Question: Im trying to import rules and assets into a new drool/guvnor installation, but I am getting the following error:

I'm using a RedHat JBoss version 5.3.1.BRMS and I'm importing this way: Administration-> Import/Export --> choose file 'repository_export.zip' or repository_export.xml).
This error is occurring in a Windos 7 Ultimate 64bits+Java 1.7.0_09u.
I've tried using the same BRMS and exported the same zip file in other machine (Win7Business 64bits+Java 1.6.0_35) and it imported just fine.
Does anyone knows how can I resolve it?
Thanks in advance.
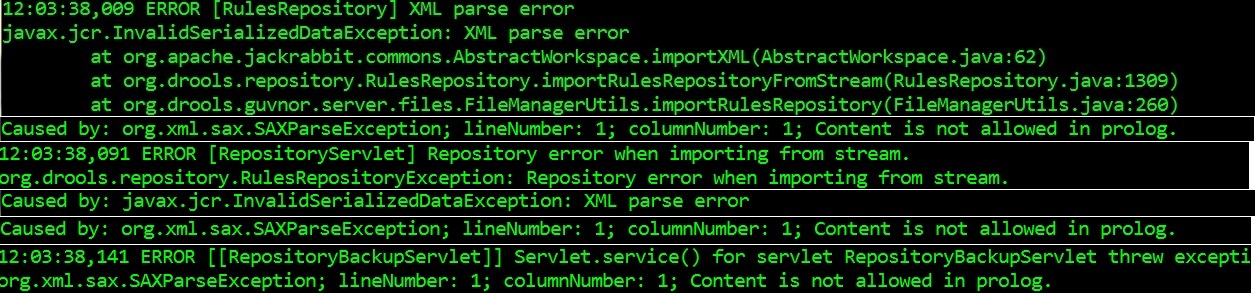
Answer: I just uninstalled one of the two jdk in the PC (jdk 1.6, in this case) and it's working fine now.